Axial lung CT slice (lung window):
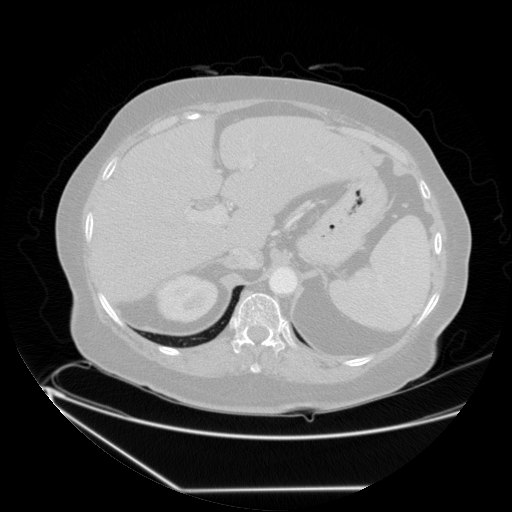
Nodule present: no